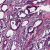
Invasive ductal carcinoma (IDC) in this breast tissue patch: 1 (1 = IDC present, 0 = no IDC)